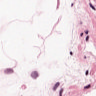
Metastatic tissue present: no